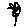
Label: flower